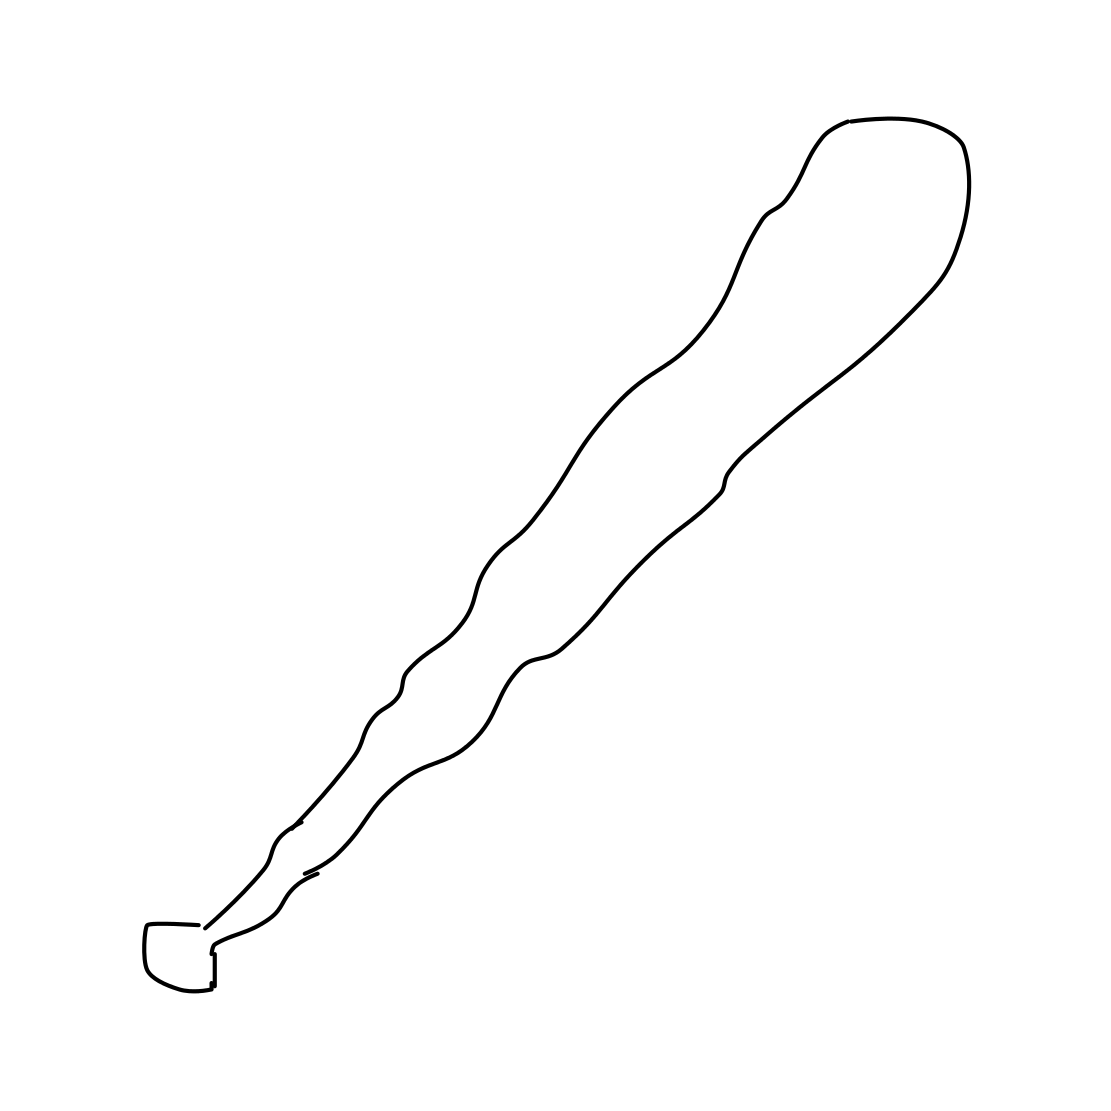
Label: baseball bat